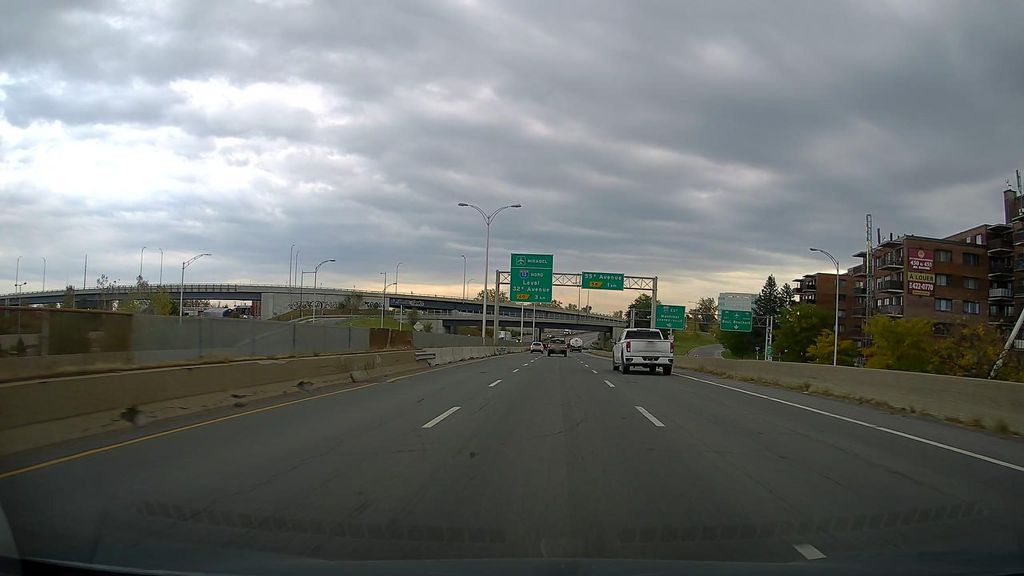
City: montreal